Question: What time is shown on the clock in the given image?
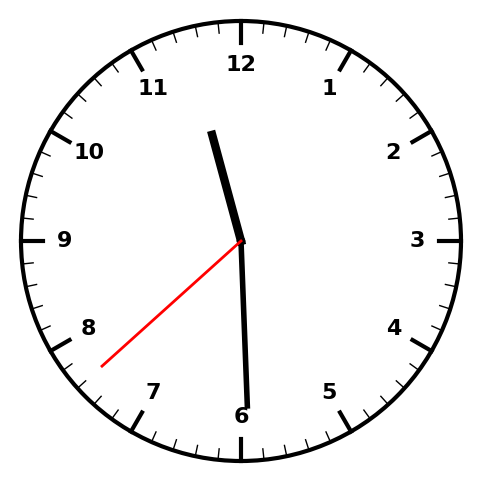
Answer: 11:29:38